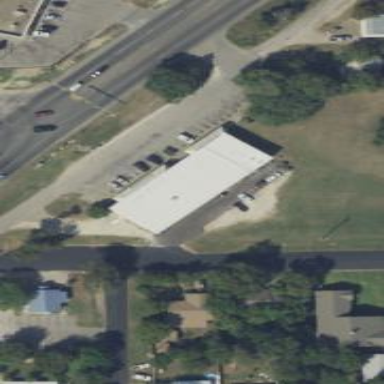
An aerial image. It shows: Retail building.